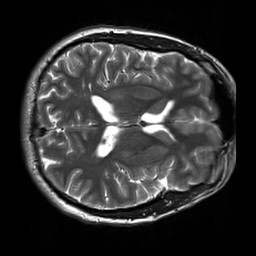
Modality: T2w
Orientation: axial
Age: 34
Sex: male
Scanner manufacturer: siemens
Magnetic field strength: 3 T
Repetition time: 7 s
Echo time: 0.09 s